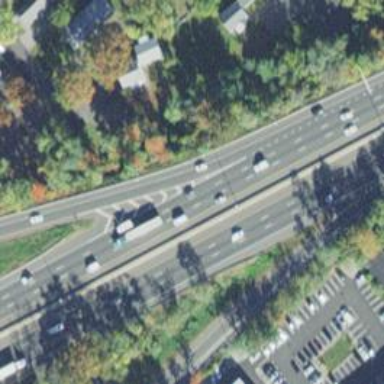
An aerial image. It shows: Asphalt motorway.